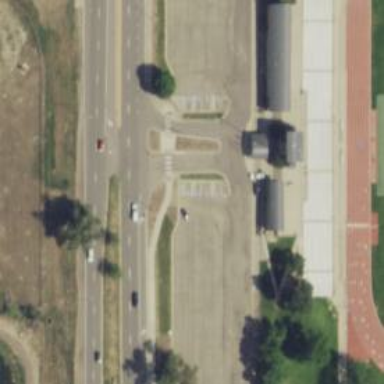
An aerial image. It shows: Asphalt road designated for service vehicles.